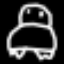
Label: frog